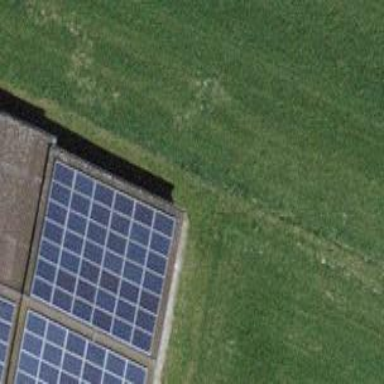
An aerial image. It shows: Solar power generator.